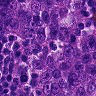
Metastatic tissue present: yes